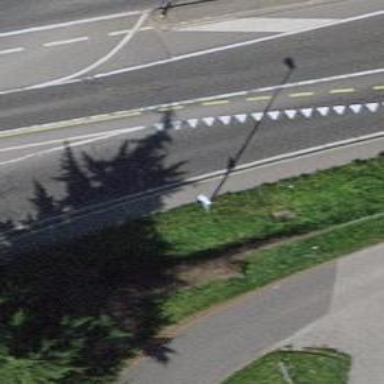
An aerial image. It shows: Asphalt sidewalk.